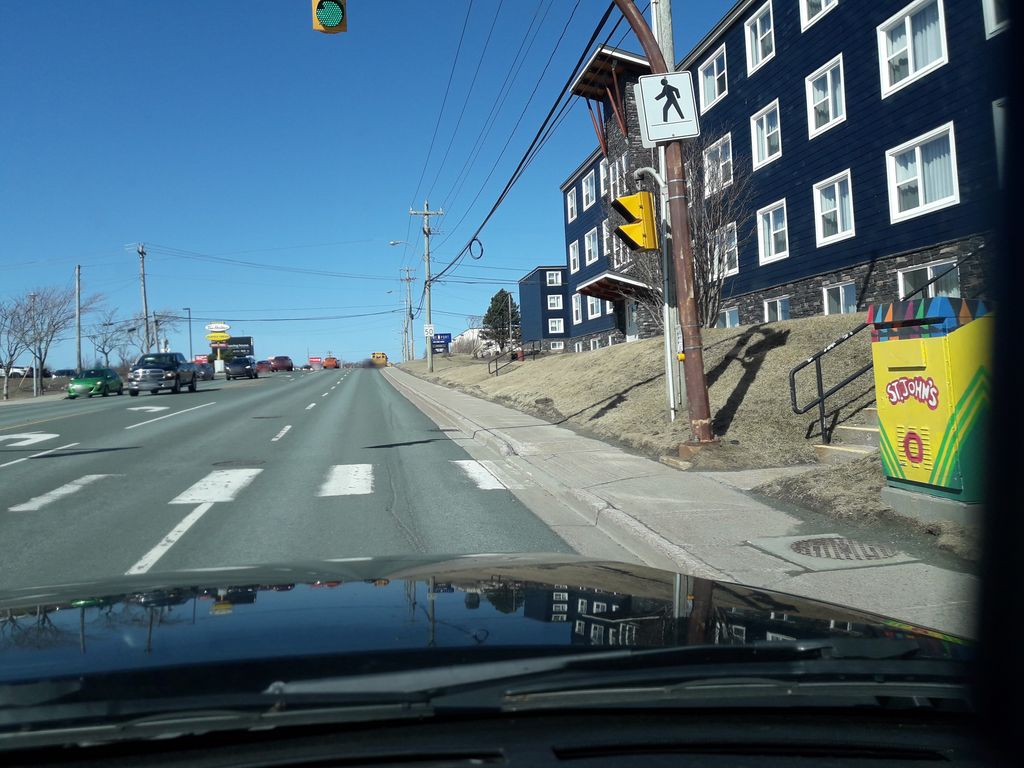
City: st_johns